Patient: sex M, age 75
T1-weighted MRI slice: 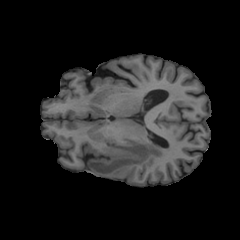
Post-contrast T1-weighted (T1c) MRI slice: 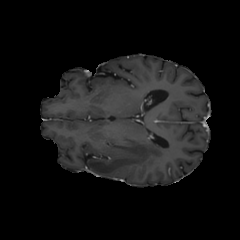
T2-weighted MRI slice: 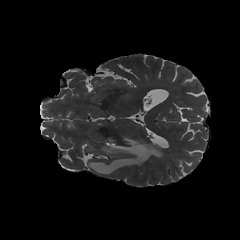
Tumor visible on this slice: yes
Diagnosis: Glioblastoma, IDH-wildtype
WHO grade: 4